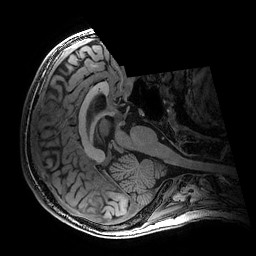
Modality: T1w
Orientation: axial
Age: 21
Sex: male
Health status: healthy